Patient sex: F
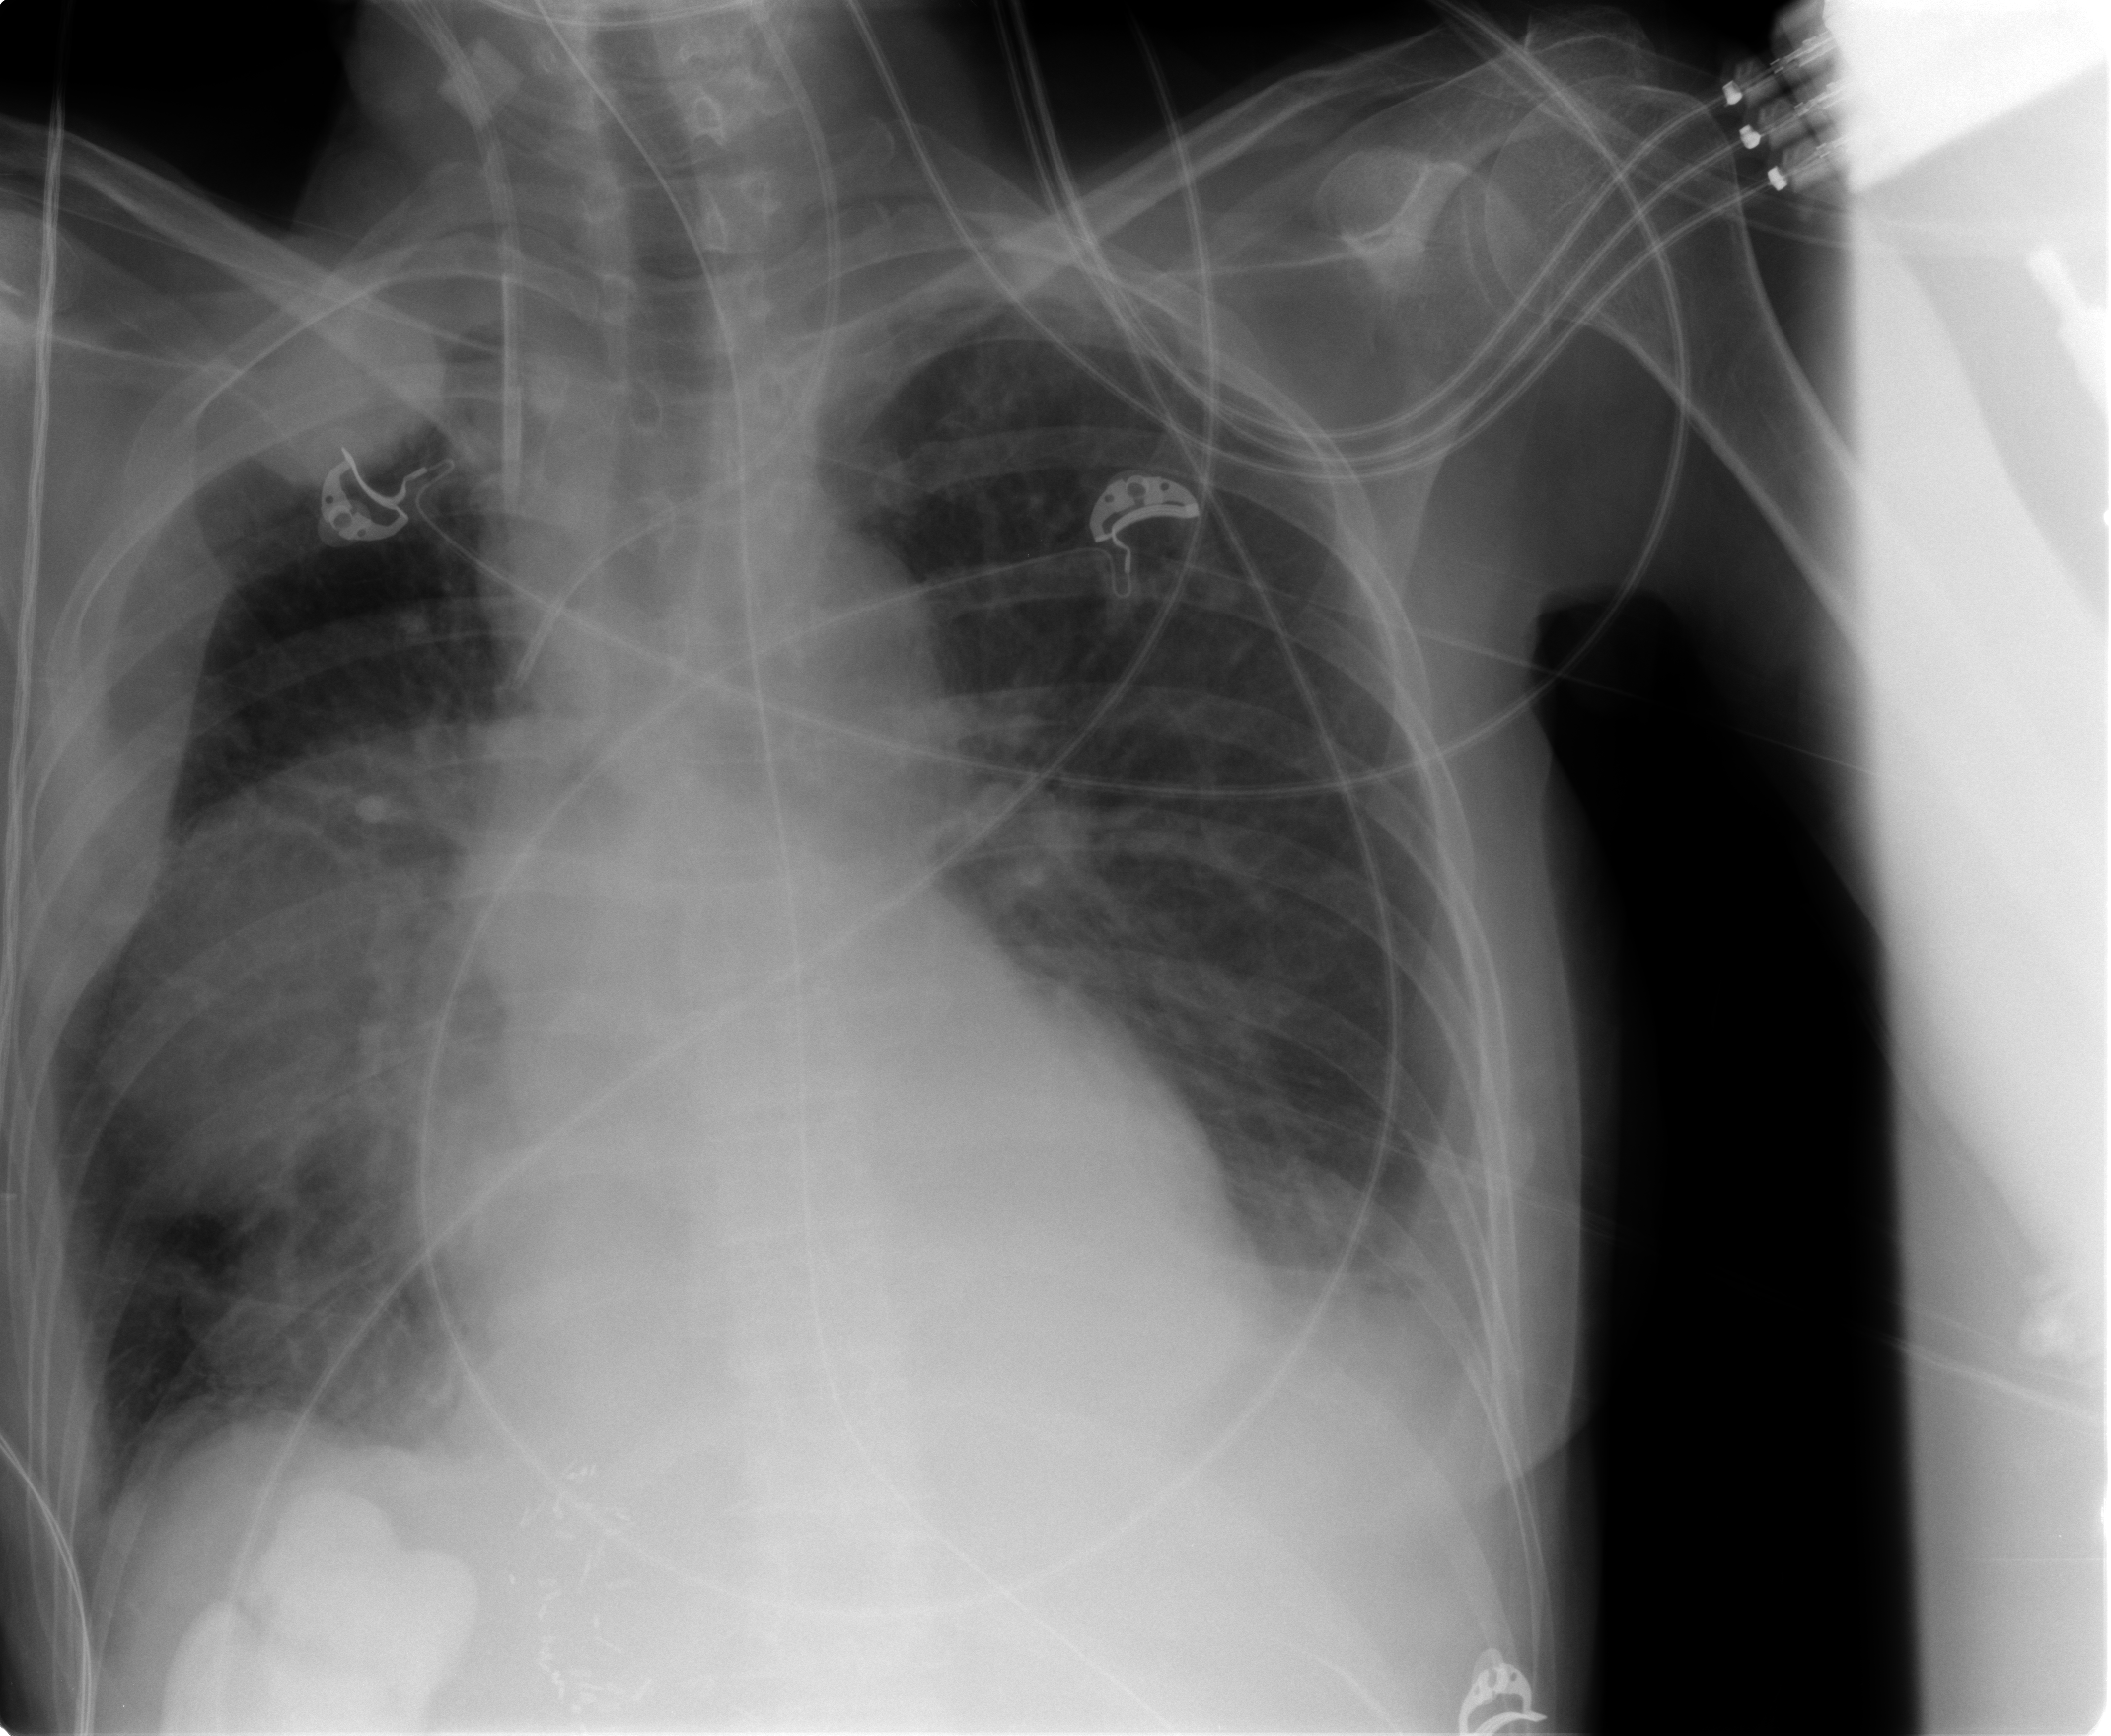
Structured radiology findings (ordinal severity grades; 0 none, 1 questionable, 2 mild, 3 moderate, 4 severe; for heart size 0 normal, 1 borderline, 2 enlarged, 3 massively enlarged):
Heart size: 0
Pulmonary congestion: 1
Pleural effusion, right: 3
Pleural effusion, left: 2
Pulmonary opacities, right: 0
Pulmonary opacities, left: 0
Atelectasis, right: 3
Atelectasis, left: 2